Brain MRI, modality: ceT1
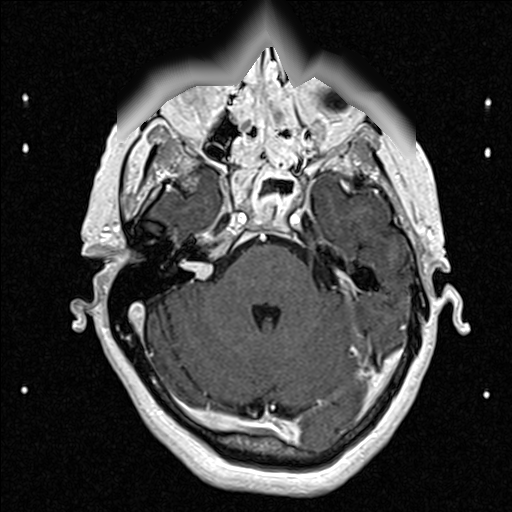